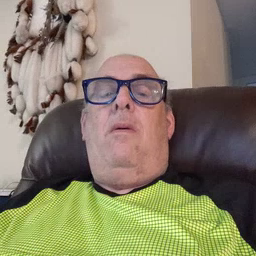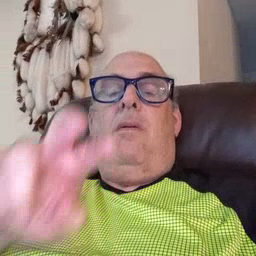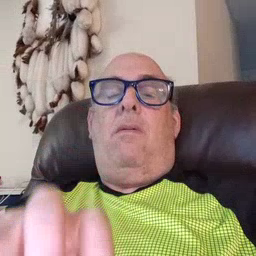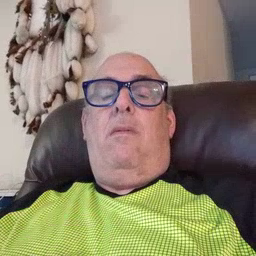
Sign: chair